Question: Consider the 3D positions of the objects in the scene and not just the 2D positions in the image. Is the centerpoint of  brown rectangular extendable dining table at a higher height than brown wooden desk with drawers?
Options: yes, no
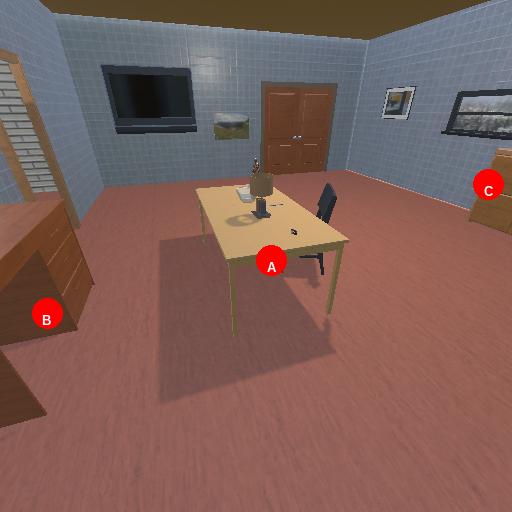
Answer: yes